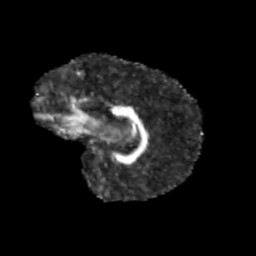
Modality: FA
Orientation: sagittal
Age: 11
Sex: female
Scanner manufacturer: siemens
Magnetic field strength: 3 T
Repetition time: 3.8 s
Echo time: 0.07 s